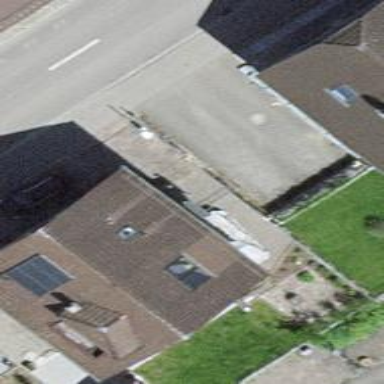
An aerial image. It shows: Carport building.